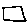
Label: square